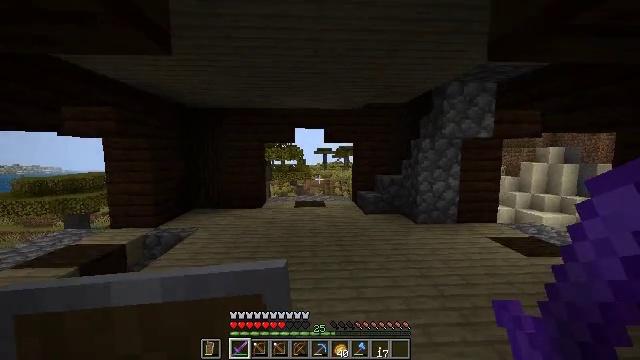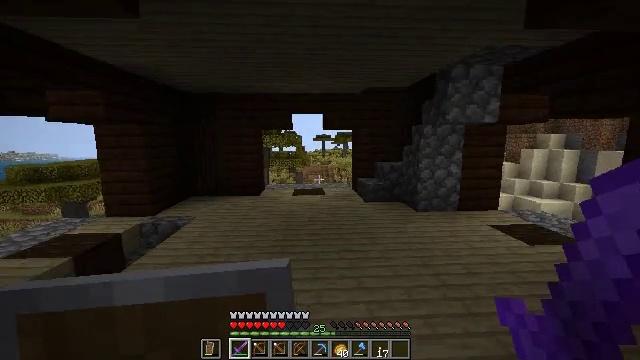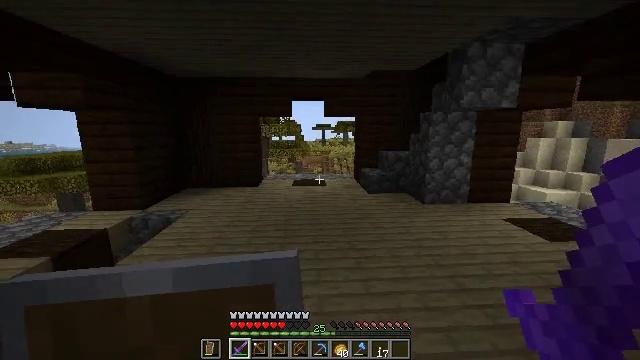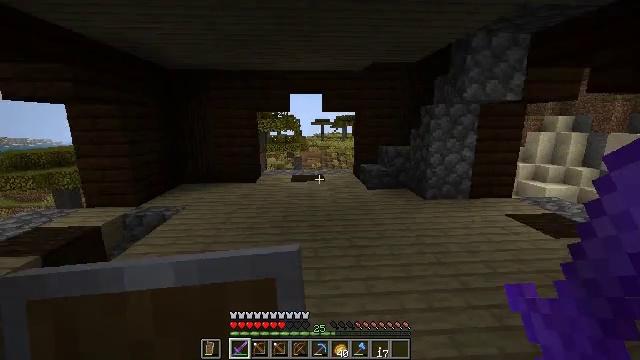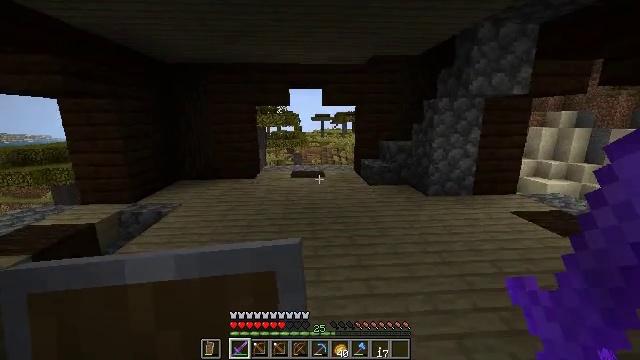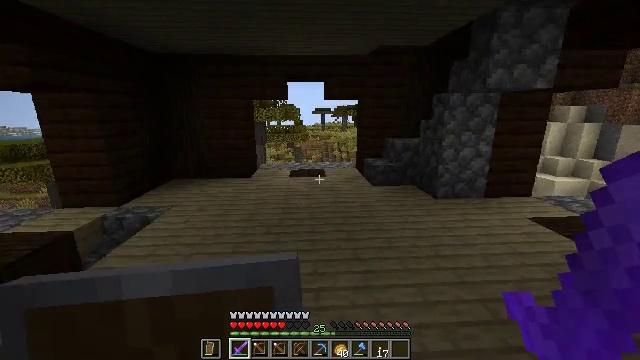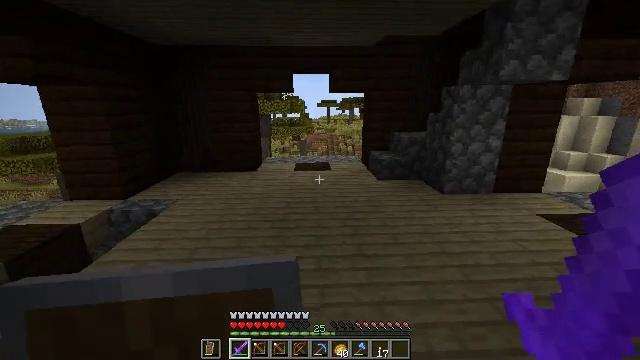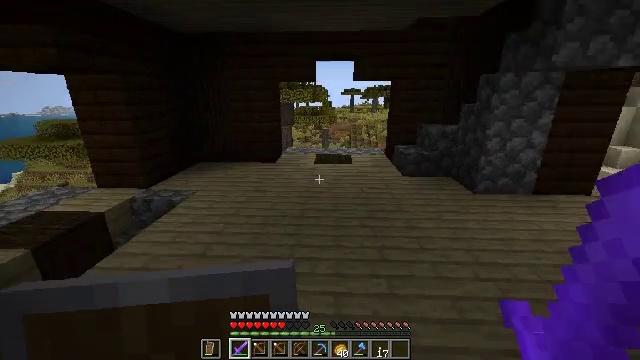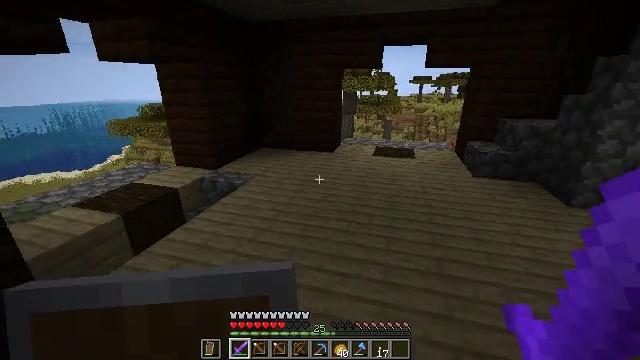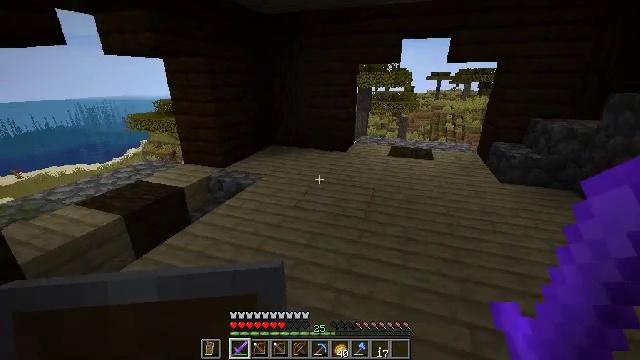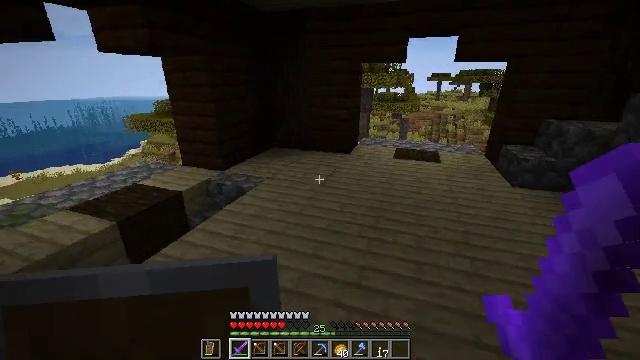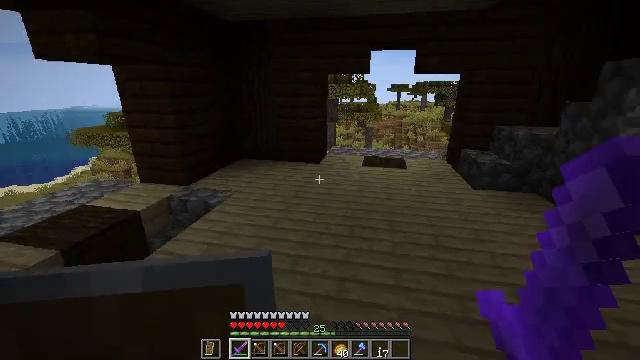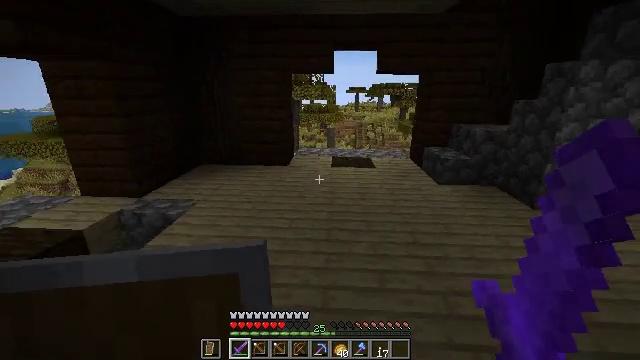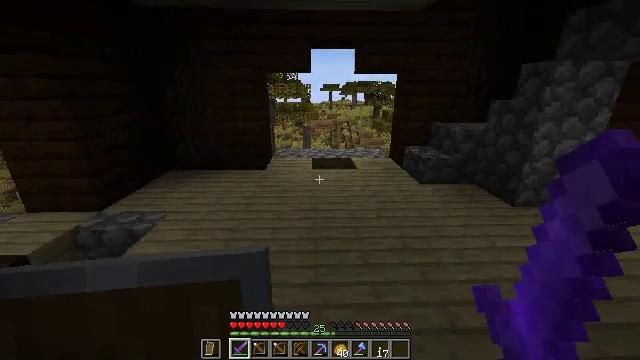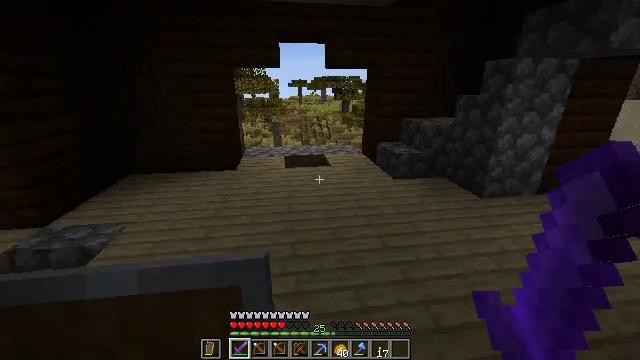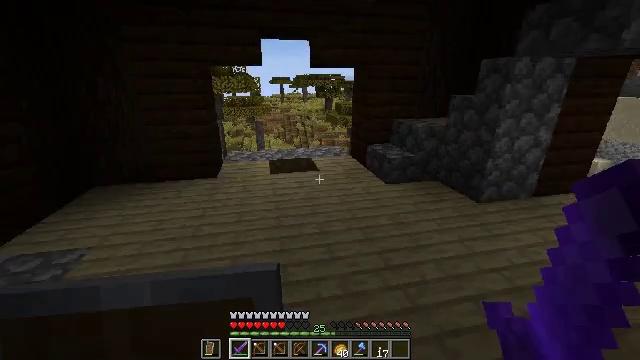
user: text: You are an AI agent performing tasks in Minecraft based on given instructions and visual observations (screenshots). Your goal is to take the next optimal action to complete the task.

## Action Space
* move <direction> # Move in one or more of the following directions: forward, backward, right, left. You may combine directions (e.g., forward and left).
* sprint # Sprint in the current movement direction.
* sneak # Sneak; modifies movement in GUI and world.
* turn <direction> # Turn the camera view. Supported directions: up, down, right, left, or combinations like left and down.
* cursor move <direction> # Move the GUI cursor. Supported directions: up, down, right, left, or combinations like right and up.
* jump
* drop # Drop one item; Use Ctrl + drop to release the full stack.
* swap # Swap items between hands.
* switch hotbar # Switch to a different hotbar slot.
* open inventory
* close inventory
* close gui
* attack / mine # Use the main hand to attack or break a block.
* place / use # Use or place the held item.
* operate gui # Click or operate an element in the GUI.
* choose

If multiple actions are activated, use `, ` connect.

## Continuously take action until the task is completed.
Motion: motion action
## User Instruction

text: Mine the white wall banner from the wall.
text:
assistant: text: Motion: move forward, turn down
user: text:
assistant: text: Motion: move forward, turn down
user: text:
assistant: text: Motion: move forward, turn down
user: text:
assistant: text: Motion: move forward
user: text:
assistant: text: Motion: move forward, turn down
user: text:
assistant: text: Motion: move forward, turn left and down
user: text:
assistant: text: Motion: move forward, turn left and down
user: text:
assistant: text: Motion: move forward, turn left and down
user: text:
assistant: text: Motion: move forward and move left, turn left
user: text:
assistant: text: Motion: move forward and move left
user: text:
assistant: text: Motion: move forward and move left, turn right and up
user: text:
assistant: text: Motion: move forward, turn right
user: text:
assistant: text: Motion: move forward, turn right
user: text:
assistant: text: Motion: move forward, turn right
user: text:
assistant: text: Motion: move forward, turn right
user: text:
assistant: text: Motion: move forward, turn right
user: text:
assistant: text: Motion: move forward, turn right
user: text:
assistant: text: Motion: move forward, turn right
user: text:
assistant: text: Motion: move forward, turn right
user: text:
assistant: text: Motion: move forward
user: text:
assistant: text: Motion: move forward
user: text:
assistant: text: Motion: move forward
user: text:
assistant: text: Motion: move forward
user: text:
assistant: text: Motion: move forward and move left, turn right
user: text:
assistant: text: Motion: move forward and move left, turn right
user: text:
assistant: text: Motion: move forward and move left, turn right
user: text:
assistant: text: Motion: move forward and move left, turn right
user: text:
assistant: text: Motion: move forward and move left, turn right
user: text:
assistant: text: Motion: move forward and move left, turn right
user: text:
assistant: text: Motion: move forward and move left, turn right